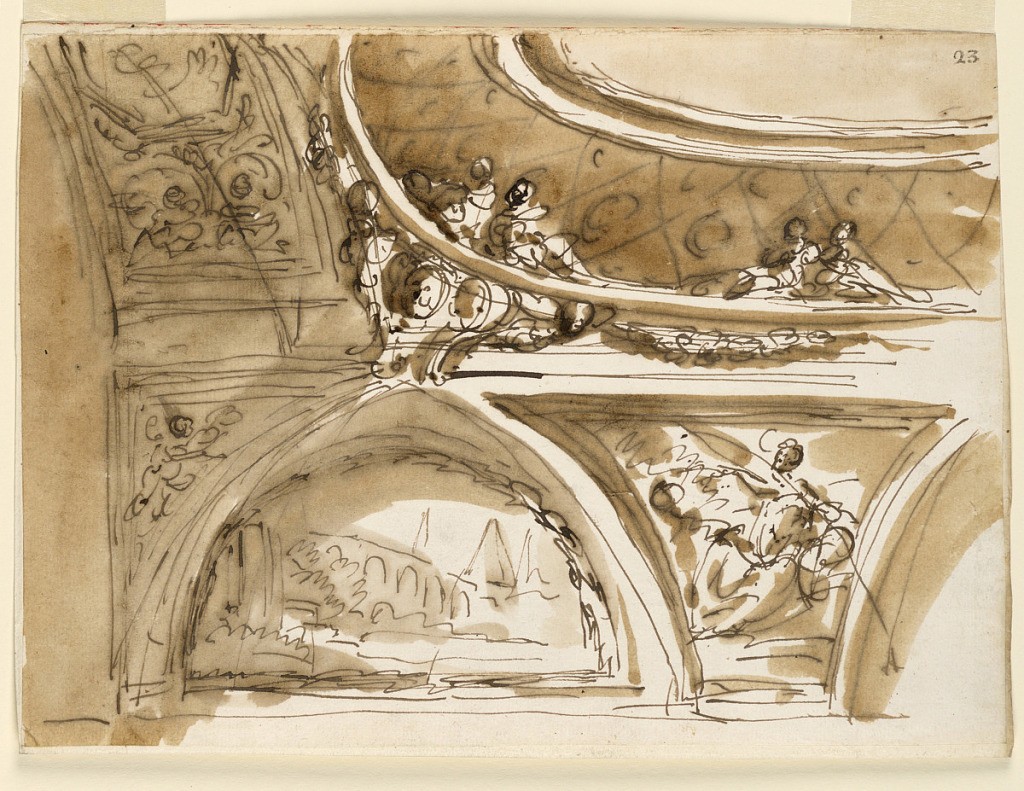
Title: Design for Ceiling Decoration, a Barrel Vault
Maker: Giuseppe Barberi, Italian, 1746–1809
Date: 1790–1800
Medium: Pen and brown ink, brush and brown wash on off-white laid paper, lined
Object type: Drawing
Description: The scheme is that of horizontal bands below an ovoidal vault, with an ovoidal pole in the center between arches above. Somewhat more than one quarter is shown. A putto is shown in the wedge left from the pointed arch and the ruined painting. In the center is a deepened spherical quadrangle with a seated figure. The band is decorated with an octagonal representation between plant palmettes. Pairs of figures, seated upon the base of the central vault, are suggested for the centers of the long sides, facing the corners of the room.